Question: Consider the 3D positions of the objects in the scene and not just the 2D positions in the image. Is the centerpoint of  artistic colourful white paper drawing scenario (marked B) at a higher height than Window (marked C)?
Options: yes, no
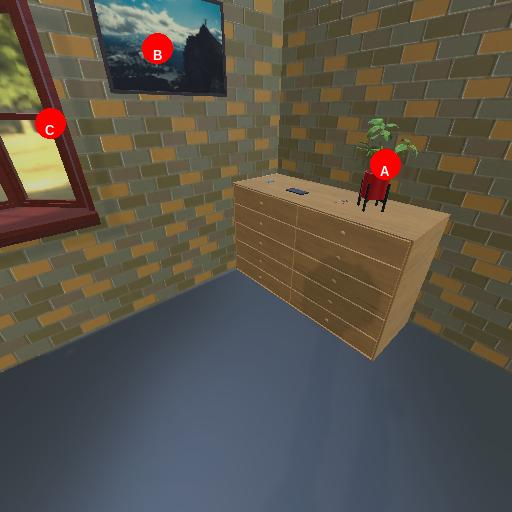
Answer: yes